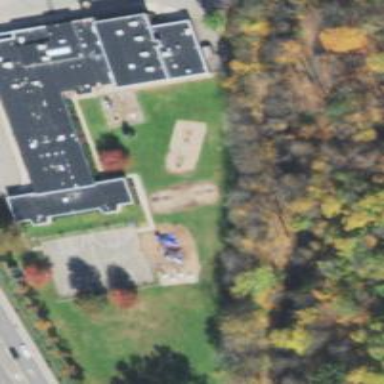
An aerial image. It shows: School building.